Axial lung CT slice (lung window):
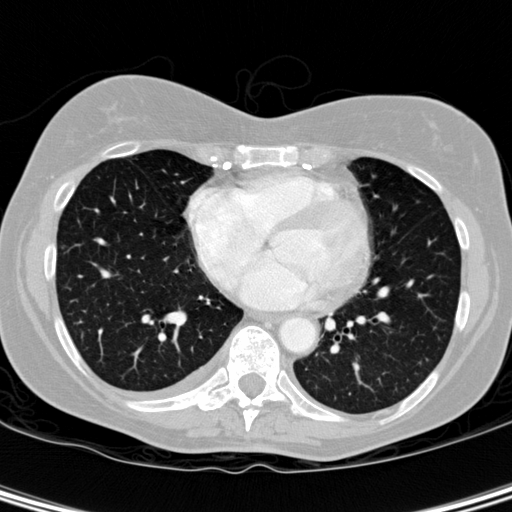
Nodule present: no